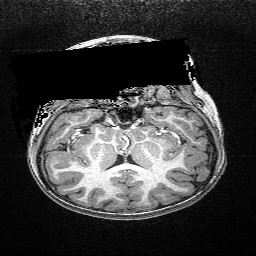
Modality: T1w
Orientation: sagittal